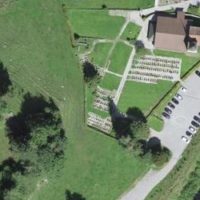
EUNIS habitat code: 24
Species observed at this site:
Salvia pratensis